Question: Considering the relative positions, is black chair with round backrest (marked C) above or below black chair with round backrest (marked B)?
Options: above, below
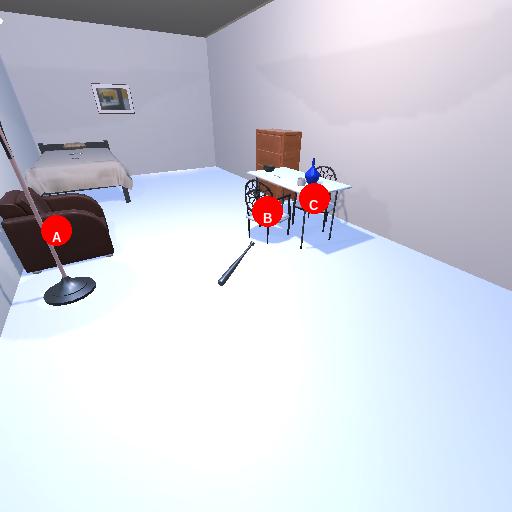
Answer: above